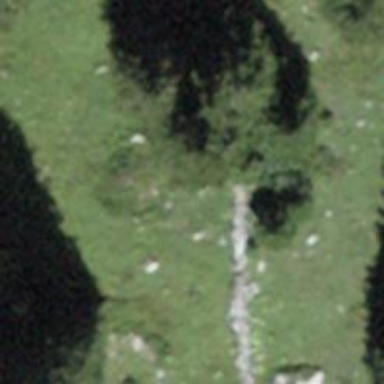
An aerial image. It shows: Wall made of dry stone.